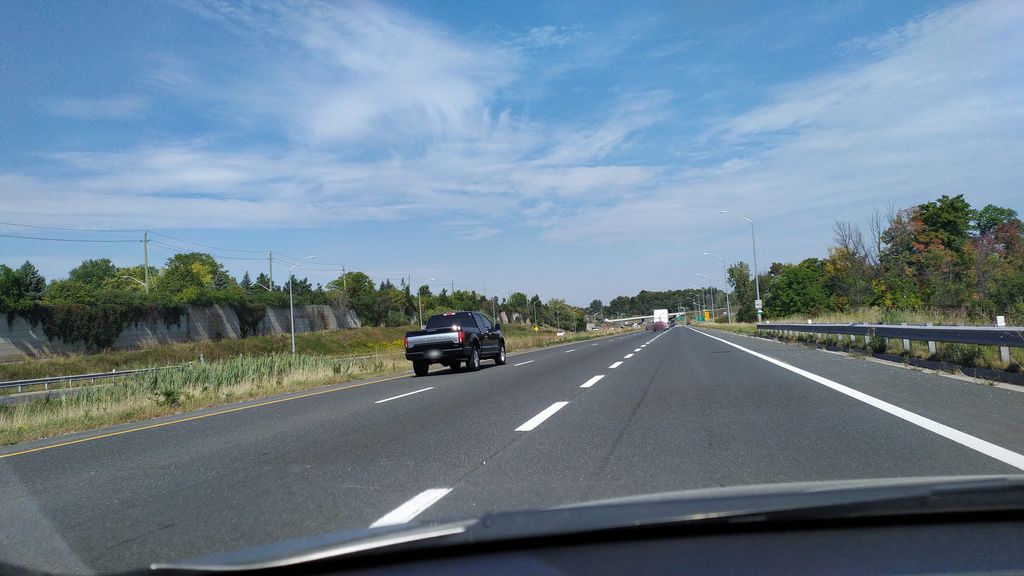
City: kitchener-waterloo